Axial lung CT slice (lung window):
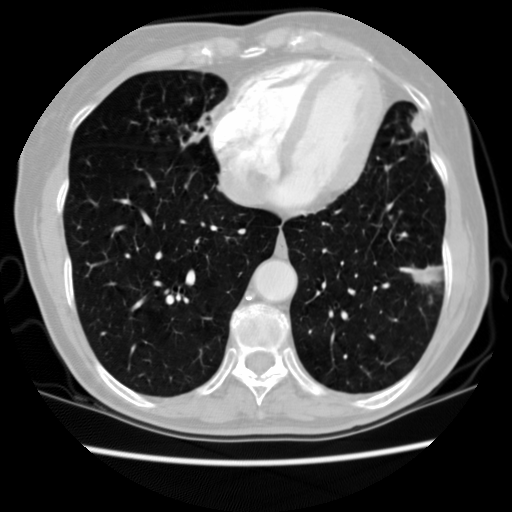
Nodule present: no